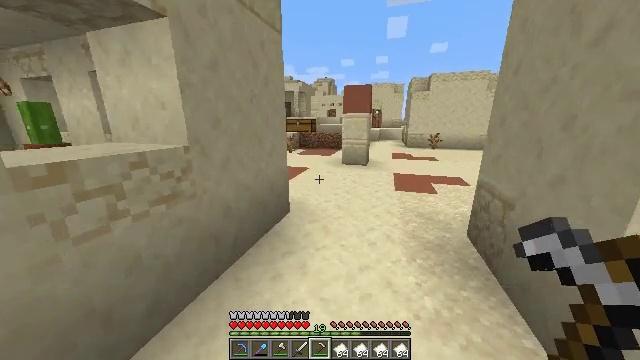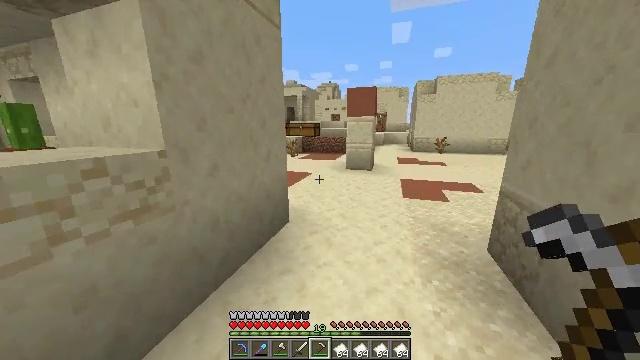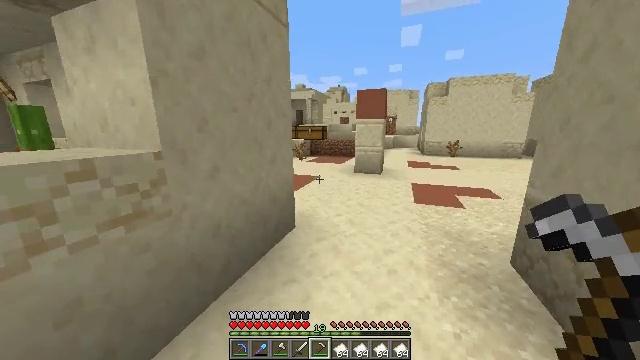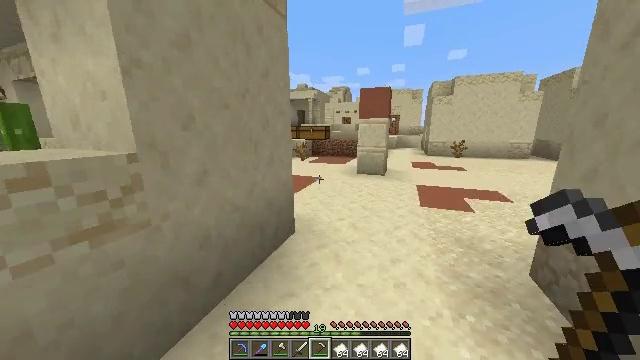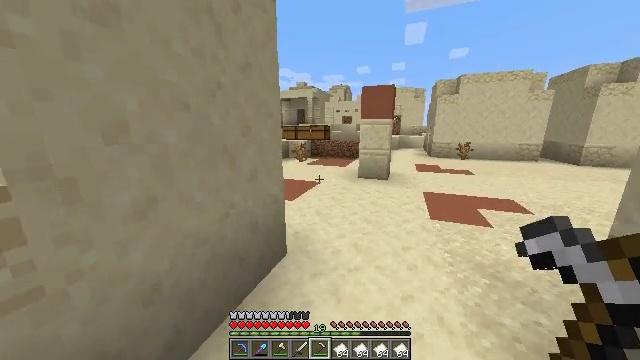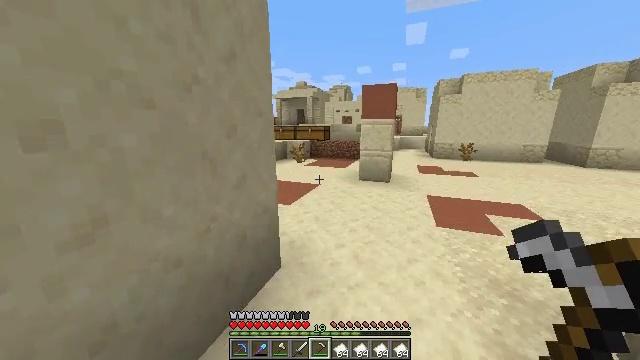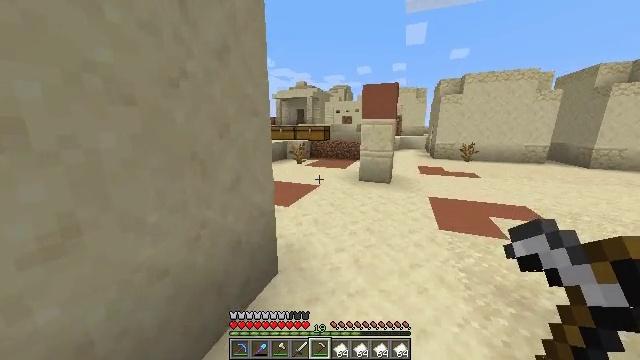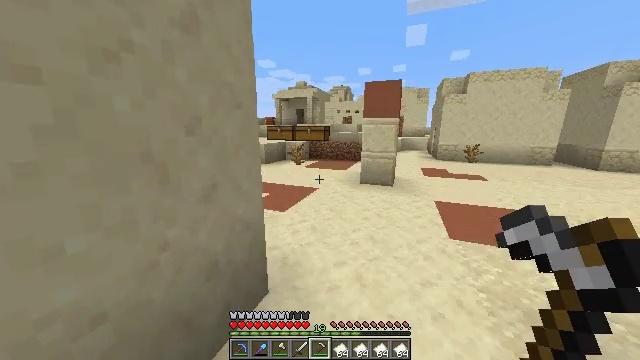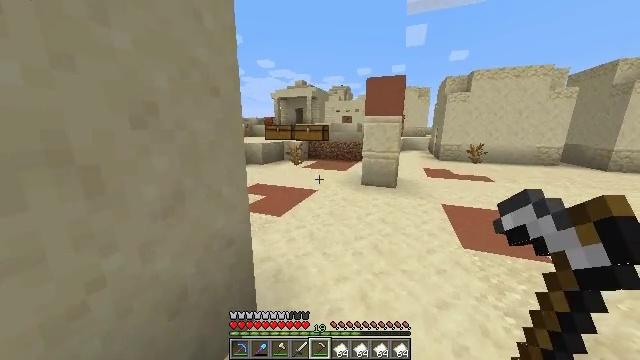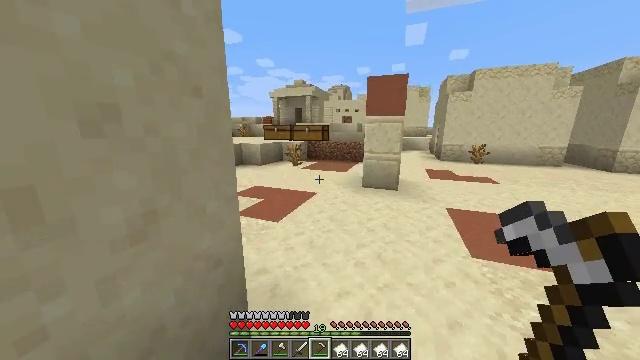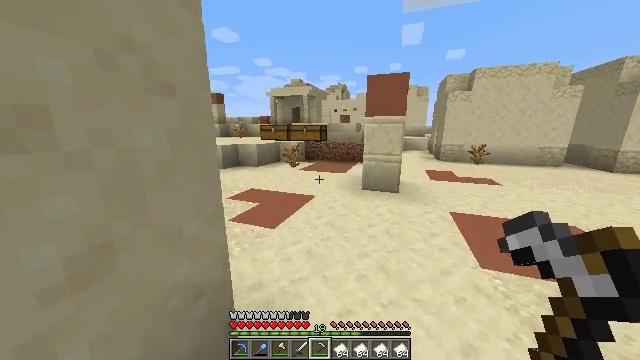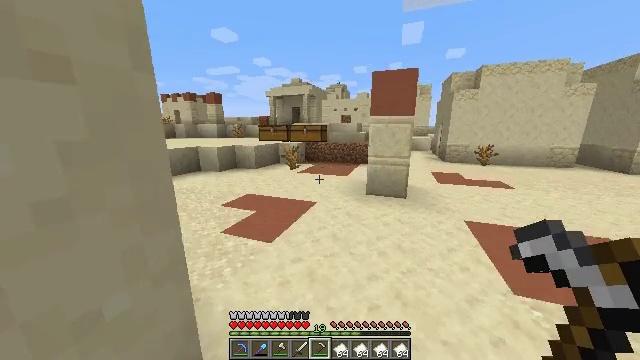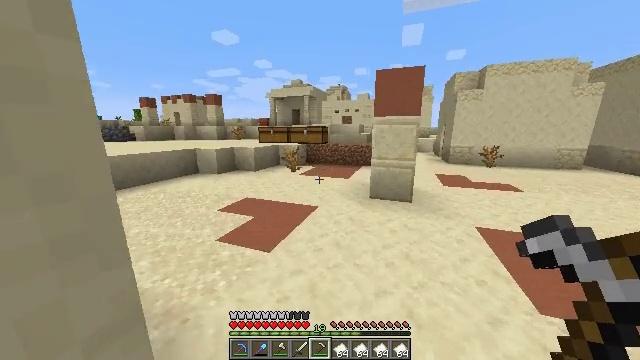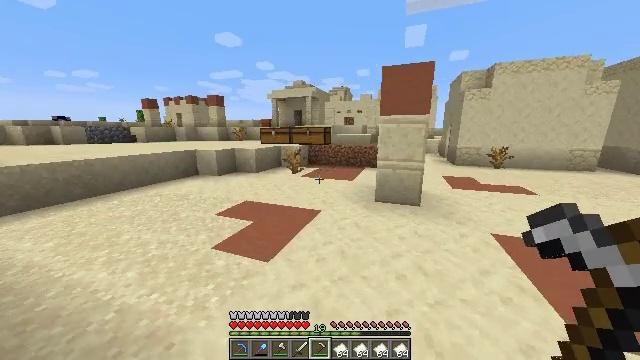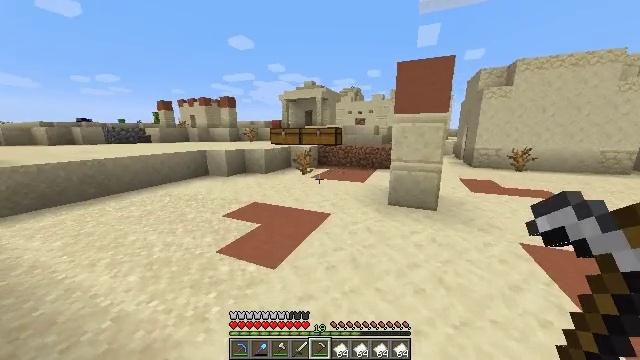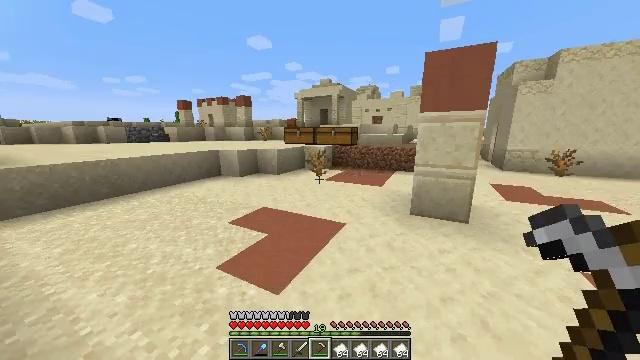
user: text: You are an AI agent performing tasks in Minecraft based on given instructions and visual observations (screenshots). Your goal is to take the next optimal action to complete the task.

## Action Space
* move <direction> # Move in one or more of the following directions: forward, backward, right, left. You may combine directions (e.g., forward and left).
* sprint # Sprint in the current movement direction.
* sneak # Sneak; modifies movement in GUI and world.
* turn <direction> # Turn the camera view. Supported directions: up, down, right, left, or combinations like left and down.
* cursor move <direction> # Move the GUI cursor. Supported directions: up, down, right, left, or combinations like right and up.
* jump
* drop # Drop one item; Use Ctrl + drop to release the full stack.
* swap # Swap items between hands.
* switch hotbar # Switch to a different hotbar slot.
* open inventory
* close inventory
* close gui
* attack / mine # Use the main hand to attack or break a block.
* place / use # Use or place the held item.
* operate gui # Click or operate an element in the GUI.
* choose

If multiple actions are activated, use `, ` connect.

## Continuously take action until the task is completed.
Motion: motion action
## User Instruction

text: Destroy the acacia wall sign for reuse.
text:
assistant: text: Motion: move forward, sprint, turn left
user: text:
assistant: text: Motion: move forward, sprint, turn left
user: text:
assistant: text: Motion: move forward, sprint
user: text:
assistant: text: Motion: move forward, sprint
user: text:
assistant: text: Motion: move forward, sprint
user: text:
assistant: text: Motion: move forward, sprint
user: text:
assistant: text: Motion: move forward, sprint
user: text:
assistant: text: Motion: move forward, sprint
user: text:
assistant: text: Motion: move forward, sprint
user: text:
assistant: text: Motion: move forward, sprint
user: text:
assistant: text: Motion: move forward, sprint
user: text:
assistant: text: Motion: move forward, sprint
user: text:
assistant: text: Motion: move forward, sprint
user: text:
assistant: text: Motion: move forward, sprint, turn left
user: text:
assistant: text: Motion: move forward, sprint, turn left
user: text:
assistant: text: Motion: move forward, sprint, turn left
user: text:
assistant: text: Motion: move forward, sprint, turn left
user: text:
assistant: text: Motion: move forward, sprint
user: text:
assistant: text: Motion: move forward, sprint
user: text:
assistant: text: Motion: move forward, sprint
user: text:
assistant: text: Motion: move forward, sprint
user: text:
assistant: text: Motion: move forward, sprint
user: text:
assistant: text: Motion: move forward and move left, sprint
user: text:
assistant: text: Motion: move forward and move left, sprint
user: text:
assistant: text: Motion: move forward and move left, sprint
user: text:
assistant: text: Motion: move forward and move left, sprint
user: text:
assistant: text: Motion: move forward and move left, sprint
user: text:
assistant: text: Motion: move forward, sprint
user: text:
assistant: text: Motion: move forward, sprint
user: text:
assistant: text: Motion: move forward, sprint